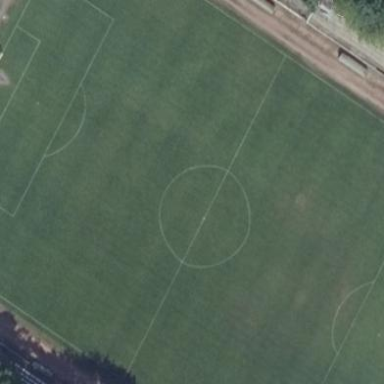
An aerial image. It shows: Soccer pitch designated for leisure and sports activities.